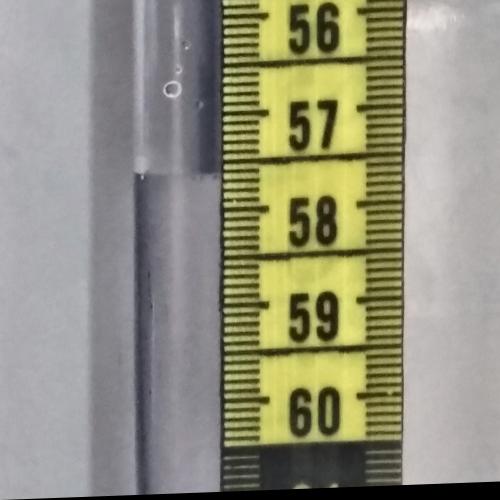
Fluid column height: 57.6 cm